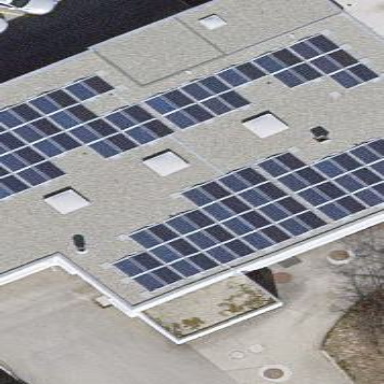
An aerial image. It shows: Solar photovoltaic panel generator.